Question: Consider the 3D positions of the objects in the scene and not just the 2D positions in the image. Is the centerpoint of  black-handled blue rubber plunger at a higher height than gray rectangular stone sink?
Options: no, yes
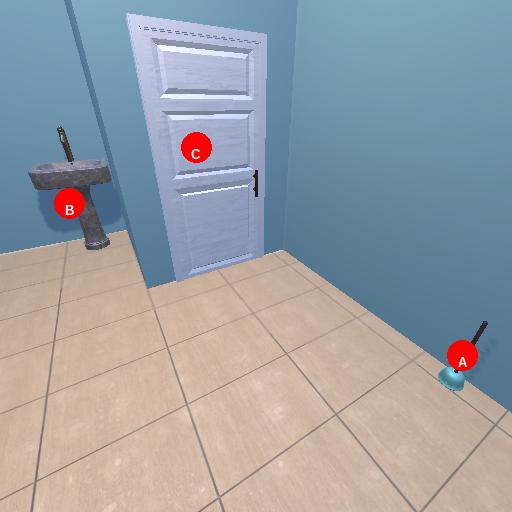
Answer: no